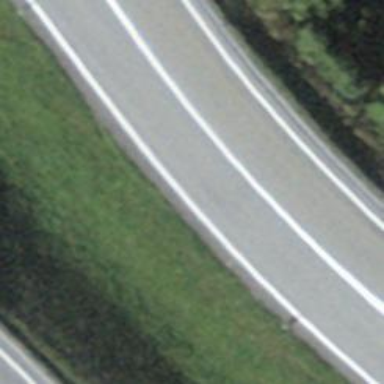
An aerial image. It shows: Tertiary road with asphalt surface.